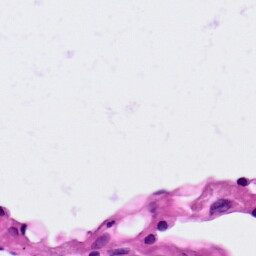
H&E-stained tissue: Lung